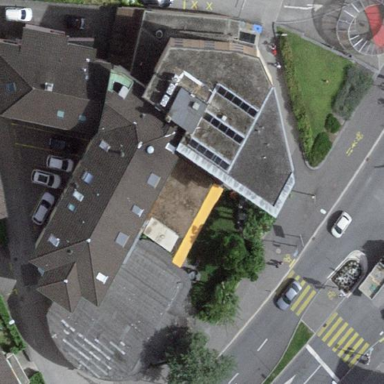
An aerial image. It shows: Hotel building.